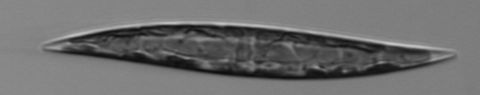
Label: Pleurosigma